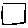
Label: square